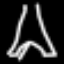
Label: The Eiffel Tower